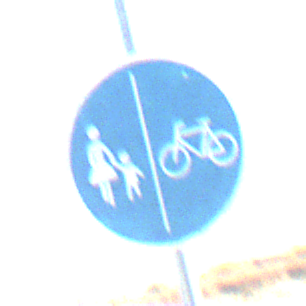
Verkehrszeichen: GetrennterRadUndGehwegRadwegRechts
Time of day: MorningAfternoon
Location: Outdoor (Nature)
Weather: Clear
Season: Autumn
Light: Natural